Question: I'm using android studio for my project , now , everytime I find a library in google and want to add that library and use it , I get this error :

I've tested , and seen that , library that I want to add , I get that error .
here is my gradle.build
'''
apply plugin: 'com.android.application'
android {
compileSdkVersion 21
buildToolsVersion "21.1.2"
defaultConfig {
applicationId "com.agahi.www.adevertisement"
minSdkVersion 14
targetSdkVersion 21
versionCode 1
versionName "1.0"
}
buildTypes {
release {
minifyEnabled false
proguardFiles getDefaultProguardFile('proguard-android.txt'), 'proguard-rules.pro'
}
}
}
dependencies {
compile fileTree(dir: 'libs', include: ['*.jar'])
compile 'com.android.support:appcompat-v7:21.0.3'
compile 'com.android.support:recyclerview-v7:21.0.3'
**compile 'com.rengwuxian.materialedittext:library:1.8.3'** ------> I added this line , and got the error again
}
'''
And here is my another gradle file :
'''
buildscript {
repositories {
jcenter()
mavenCentral()
}
dependencies {
classpath 'com.android.tools.build:gradle:1.1.0'
}
}
allprojects {
repositories {
jcenter()
}
}
'''
what should I do ?
This is a shame that most of my time , gets to fix android studio bugs and errors , instead of actual coding and thinking :(
EDIT :
I want to use this library , : <URL>
EDIT :
Even if I try to make a completely new project and add libraries , I face same error .
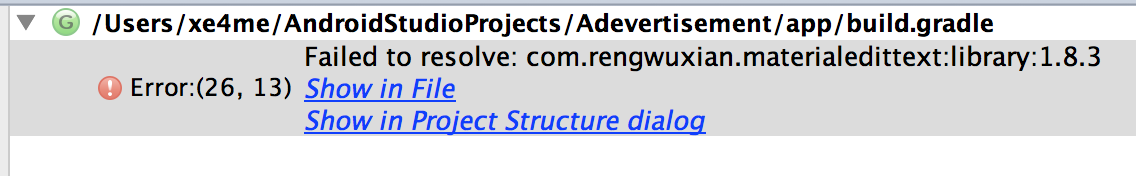
Answer: I finally made it work ,
I went to the default setting of android studio
The in the gradle section
there was a checkbox that was : gradle work offline
I remove the tik .
By the way , this was default android sturio configuration , that is embarrassing.